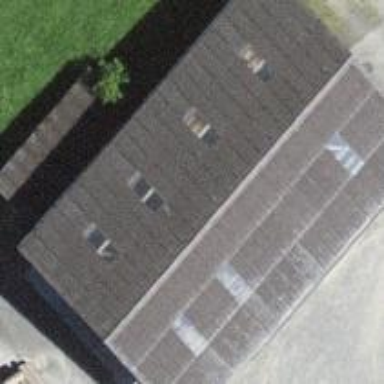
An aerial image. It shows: Shed building.